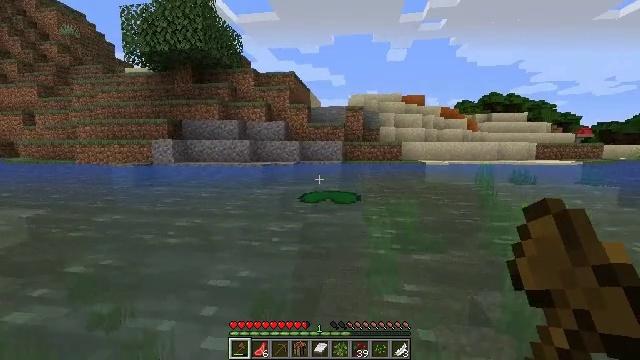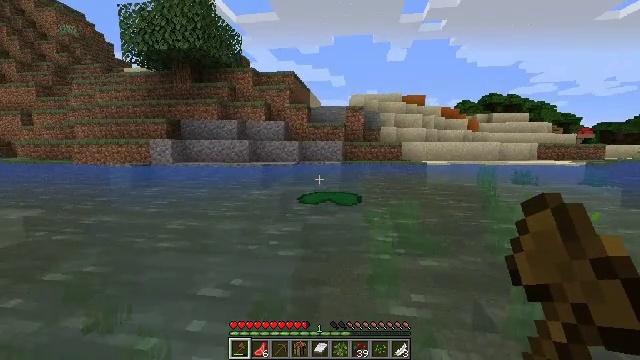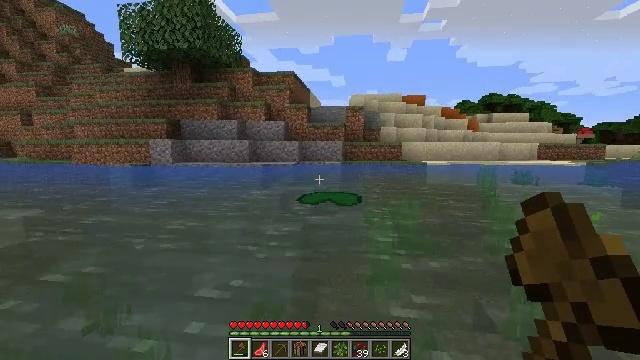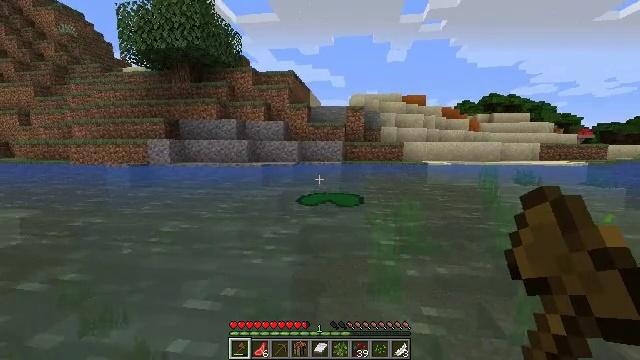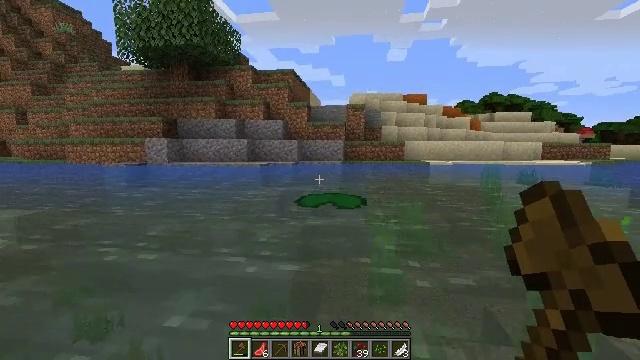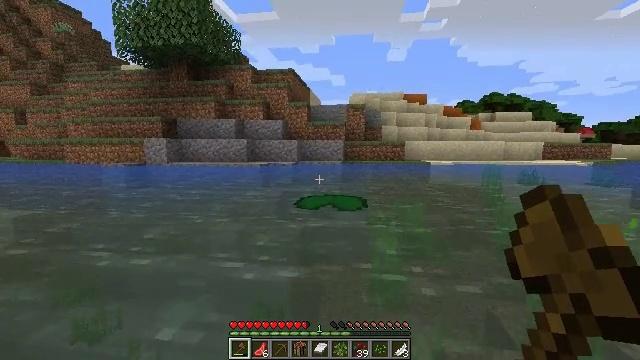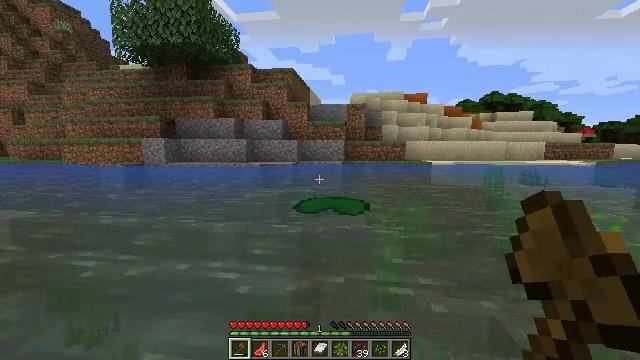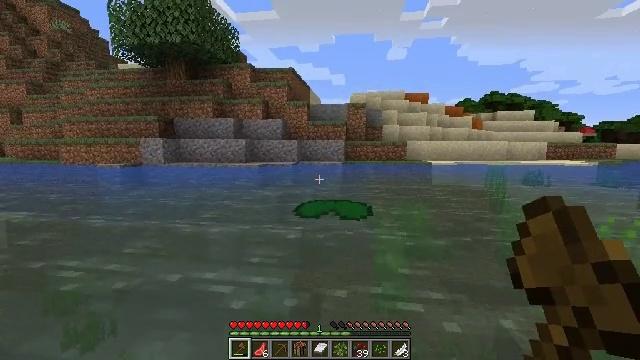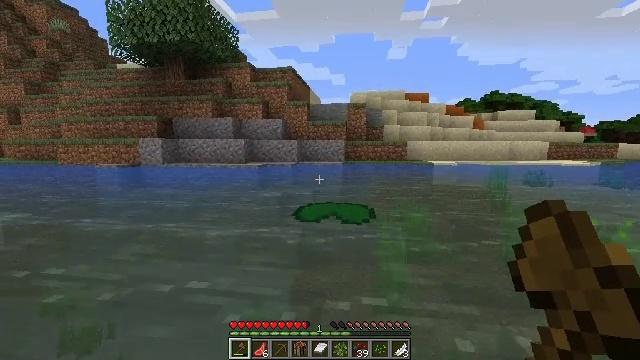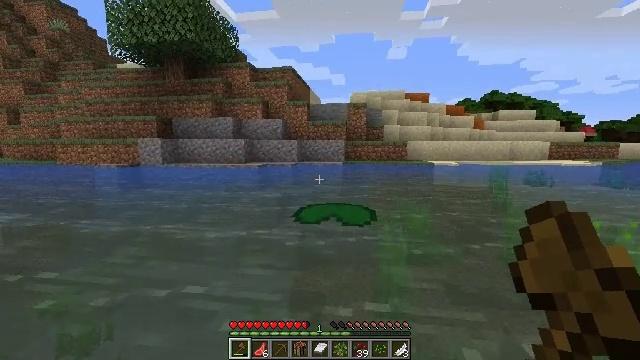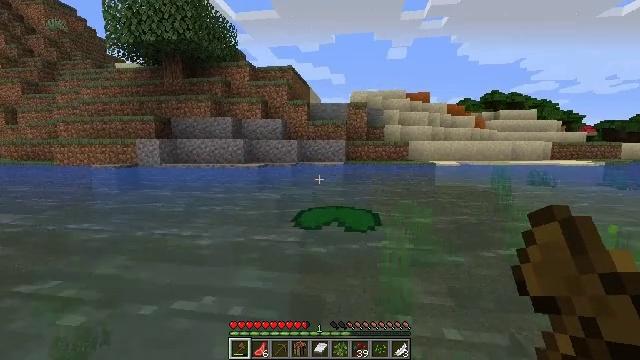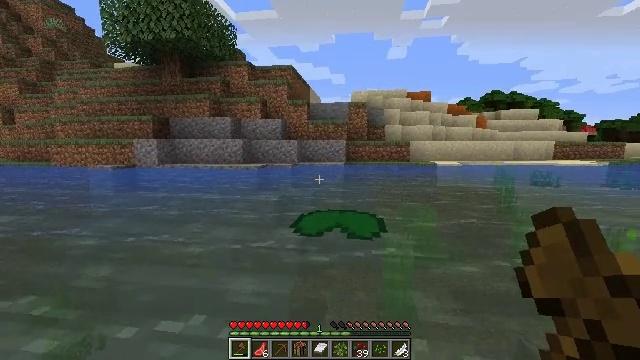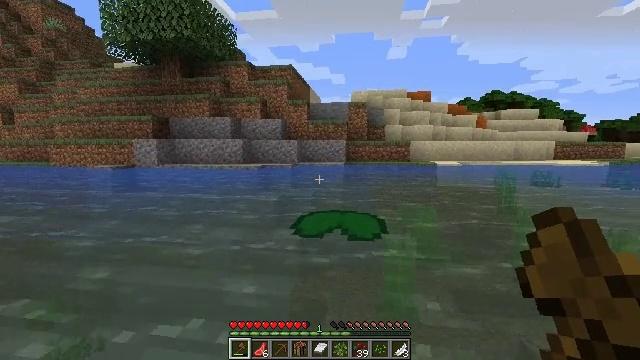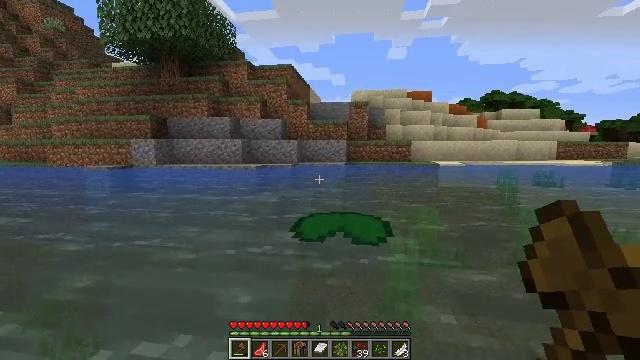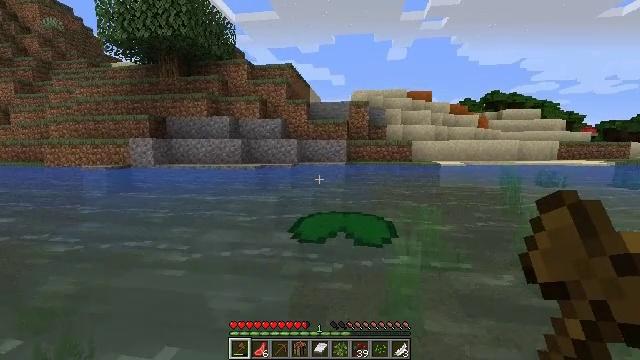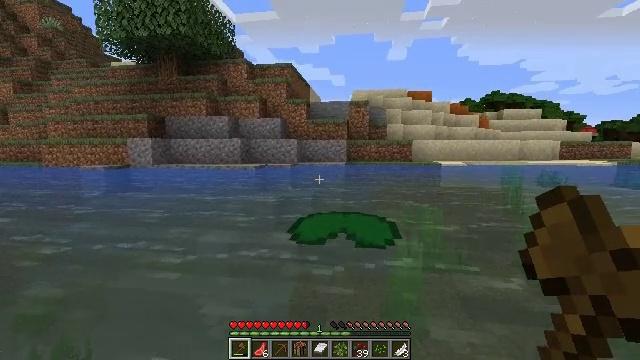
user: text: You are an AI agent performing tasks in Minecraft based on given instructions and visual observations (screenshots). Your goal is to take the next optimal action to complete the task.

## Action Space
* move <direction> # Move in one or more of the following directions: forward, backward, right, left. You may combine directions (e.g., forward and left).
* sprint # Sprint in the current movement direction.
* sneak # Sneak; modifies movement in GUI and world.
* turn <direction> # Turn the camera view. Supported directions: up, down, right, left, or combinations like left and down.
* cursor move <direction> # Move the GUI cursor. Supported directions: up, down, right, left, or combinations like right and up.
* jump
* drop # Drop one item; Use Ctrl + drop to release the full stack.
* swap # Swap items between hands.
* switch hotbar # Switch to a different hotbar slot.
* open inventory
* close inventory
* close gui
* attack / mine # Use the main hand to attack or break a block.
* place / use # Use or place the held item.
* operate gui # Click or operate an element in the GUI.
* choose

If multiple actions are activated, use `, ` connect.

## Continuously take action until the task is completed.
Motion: motion action
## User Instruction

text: Break the red sand block.
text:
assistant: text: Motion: move forward
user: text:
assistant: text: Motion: move forward
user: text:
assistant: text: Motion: move forward
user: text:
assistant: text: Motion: move forward
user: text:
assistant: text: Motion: move forward
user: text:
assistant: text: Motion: move forward
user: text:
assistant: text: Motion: move forward
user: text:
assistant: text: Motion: move forward
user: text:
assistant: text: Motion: move forward
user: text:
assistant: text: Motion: move forward
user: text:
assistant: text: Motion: move forward
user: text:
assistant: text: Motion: move forward
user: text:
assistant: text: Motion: move forward
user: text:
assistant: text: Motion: move forward
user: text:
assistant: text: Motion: move forward
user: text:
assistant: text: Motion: move forward
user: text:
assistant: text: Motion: move forward
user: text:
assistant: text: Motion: move forward
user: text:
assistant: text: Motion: move forward
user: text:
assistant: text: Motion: move forward, turn right
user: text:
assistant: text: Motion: move forward, turn right
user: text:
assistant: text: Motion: move forward
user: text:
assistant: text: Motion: move forward, jump
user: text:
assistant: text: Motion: move forward, jump
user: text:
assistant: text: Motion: move forward, jump
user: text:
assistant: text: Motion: move forward, jump
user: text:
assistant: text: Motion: move forward, jump
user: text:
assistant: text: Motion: move forward, jump
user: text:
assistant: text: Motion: move forward, jump
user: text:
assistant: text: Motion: move forward, turn right, jump